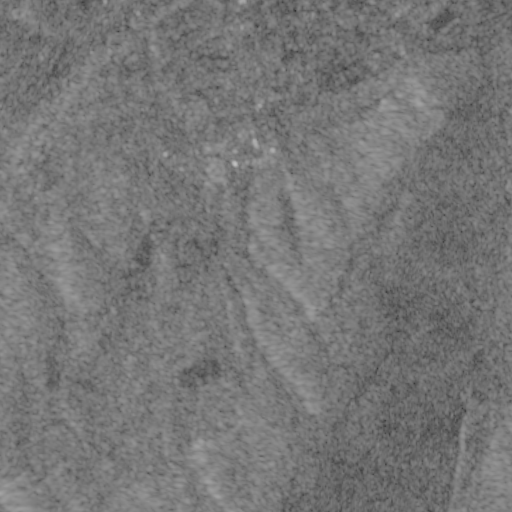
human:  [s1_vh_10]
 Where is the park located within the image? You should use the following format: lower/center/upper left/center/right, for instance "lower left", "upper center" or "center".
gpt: The park is located in the upper center of the image.
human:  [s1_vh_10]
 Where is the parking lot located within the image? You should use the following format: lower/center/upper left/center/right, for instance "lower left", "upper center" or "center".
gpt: The parking lot is located in the upper center of the image.
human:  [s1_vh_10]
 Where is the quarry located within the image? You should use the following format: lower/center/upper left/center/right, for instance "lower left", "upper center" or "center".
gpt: The quarry is located in the upper right of the image.
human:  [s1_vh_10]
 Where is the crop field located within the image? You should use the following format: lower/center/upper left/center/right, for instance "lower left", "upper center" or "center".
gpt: There is no crop field in the image.

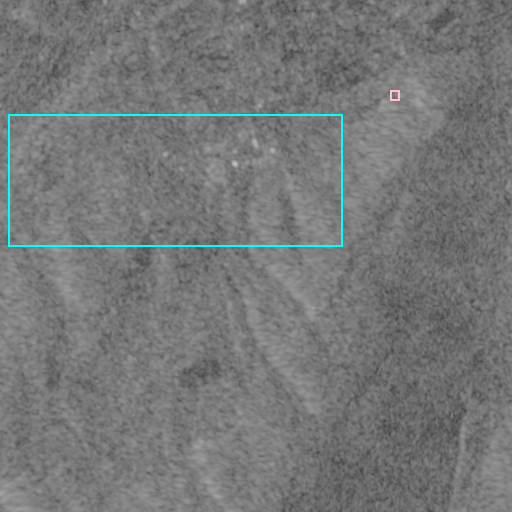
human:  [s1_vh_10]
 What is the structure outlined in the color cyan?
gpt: The structure outlined in cyan is a crop field.
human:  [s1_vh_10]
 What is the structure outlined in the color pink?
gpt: The structure outlined in pink is a quarry.
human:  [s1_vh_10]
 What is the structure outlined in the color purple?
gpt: There is no purple outline.